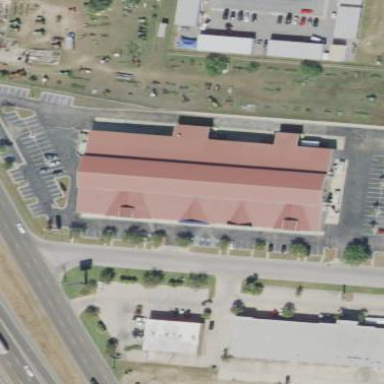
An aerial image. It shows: Building housing furniture shop.